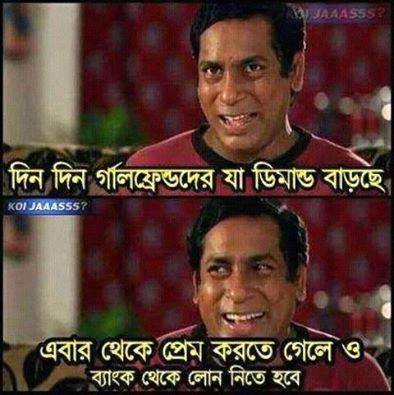
Caption: দিন দিন গার্লফ্রেন্ডদের যা ডিমান্ড বাড়ছে এবার থেকে প্রেম করতে গেলে ও ব্যাংক থেকে লোন নিতে হবে
Label: non-hate